Question: I am trying to find the correct way to extract the following IP Address from a network server, but I am unable to return just the ip address.
Theoretically if I had a 1111s1 as a server, I should be able to grab an Ip Address, but I am still not receiving an answer. Can someone please help me figure this part? I am still new to the Variable Concepts.
---
'''
@echo off
:SETUP_PRINTER
cls
mode con: cols=65 lines=30
echo.
echo --------------------------
echo. Printer Setup
echo --------------------------
set /p SPrnt=Name of Place:
echo.
FOR /F "tokens=2,3" %%A IN ('ping "%SPrnt%s1" -n 1 -4') DO IF "from"=="%%A" set "IP=%%~B"
echo. %IP%
echo.
echo. Printer IPs:
echo.
echo. .30 - Test .37 - Test
echo. .31 - Test .38 - Test
echo. .32 - Test .39 - Test
echo. .33 - Test .40 - Test
echo. .34 - Test .41 - Test
echo. .35 - Test .42 - Test
echo. .36 - Test .43 - Test
echo. .23 - Test .61 - Test
echo. .24 - Test
echo.
pause
goto MAINMENU
'''
---

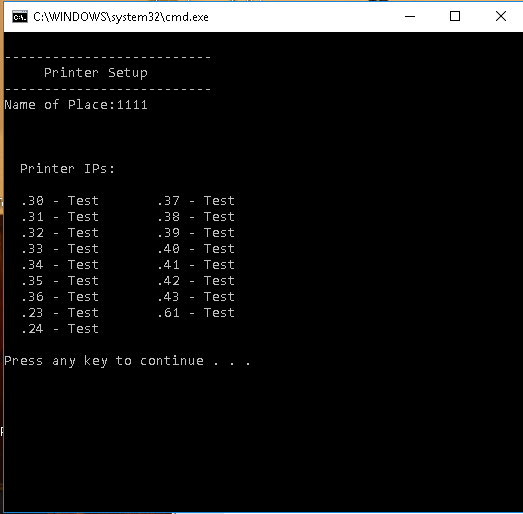
Answer: get the address from DNS resolution instead of "reply from"
'''
for /f "tokens=2 delims=[]" %%a in ('ping -n 1 -4 "%SPrnt%s1"') do @echo %%a
'''
If you 'ping' a hostname, you get something like:
'''
Ping wird ausgefuhrt fur hostname [192.168.100.153] mit 32 Bytes Daten:
'''
(the language may change, but the syntax '..... [aaa.bbb.ccc.ddd] .....' is always the same)
The 'for /f' loop gets the second token (because of the delimiters, the first token is anything before '[', second token is anything inside '[' and ']', third token is anything after ']'), so the second token is exactly the desired IP address.
See <URL> for more details.